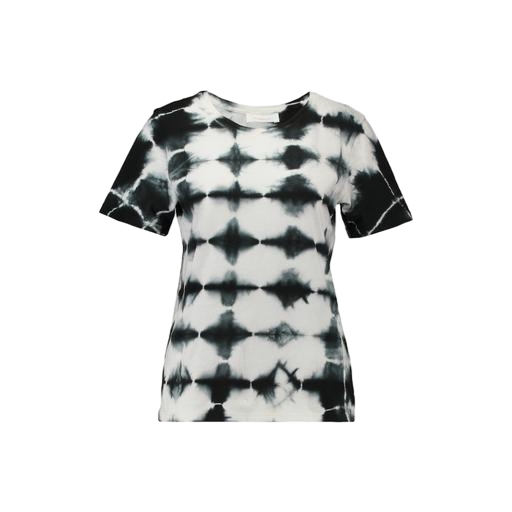
tie-dyed jersey tee, patterned t-shirt, black geo-print t-shirt only macy, white background